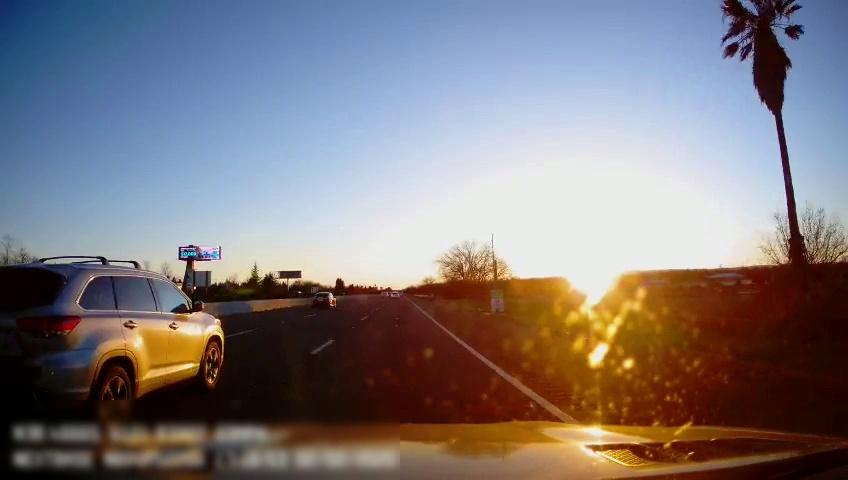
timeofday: Day
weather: Sunny
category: Drivable Space
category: Vehicles | Car
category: Vehicles | SUV
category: Lanes | Alternate Lane
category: Lanes | Current Lane
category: Lanes | Alternate Lane
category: Traffic | Signs